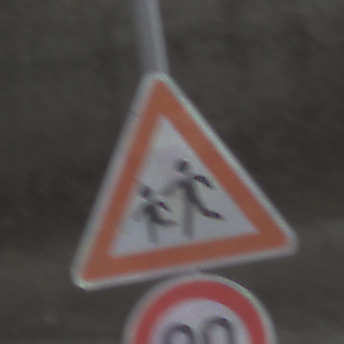
Verkehrszeichen: KinderRechts
Zusatzzeichen unten: Geschwindigkeit90
Umgebung: Outdoor, Suburban
Tageszeit: Midday
Wetter: Overcast
Licht: Natural
Jahreszeit: NotSpecified
Kontrast: LowContrast